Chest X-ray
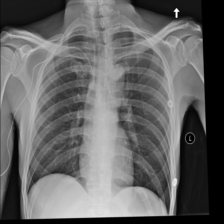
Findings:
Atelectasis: negative
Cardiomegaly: negative
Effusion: negative
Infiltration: negative
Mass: negative
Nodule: negative
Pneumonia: negative
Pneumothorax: negative
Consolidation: negative
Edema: negative
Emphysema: negative
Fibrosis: negative
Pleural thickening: negative
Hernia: negative